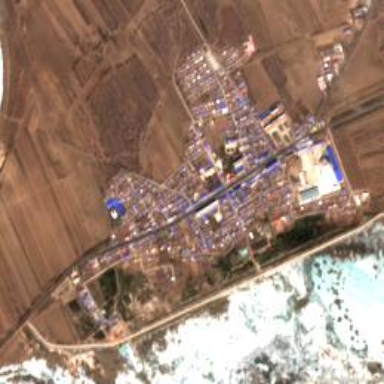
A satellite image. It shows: Ethnic township within town.